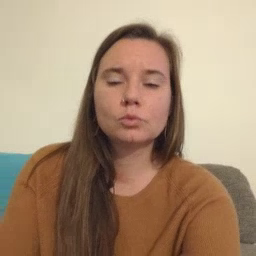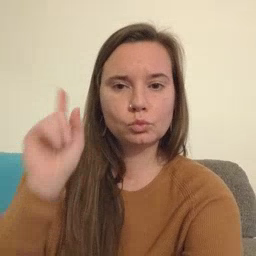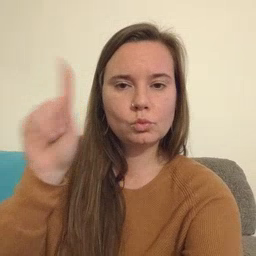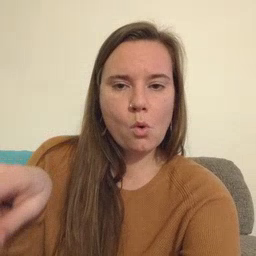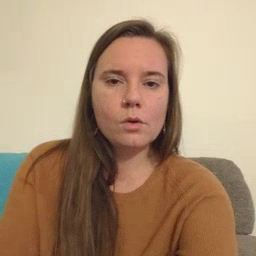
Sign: go